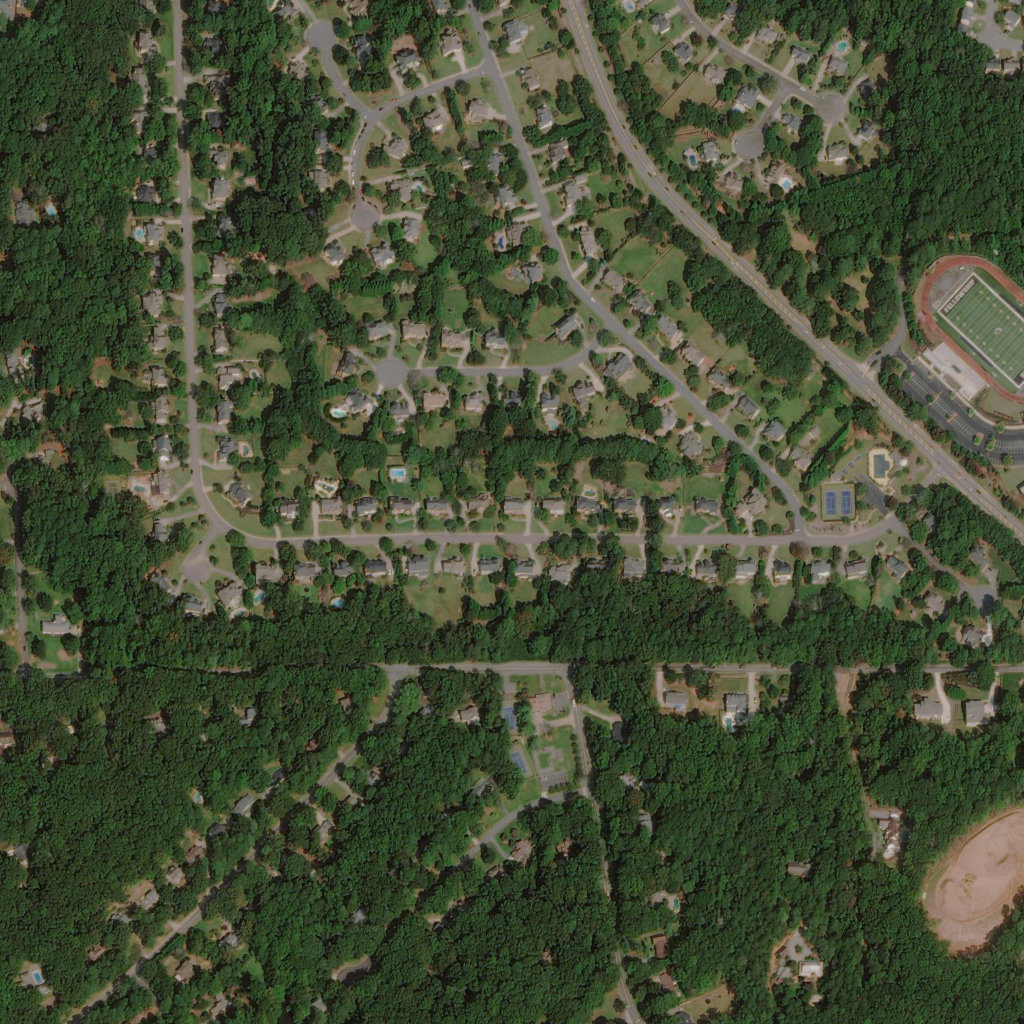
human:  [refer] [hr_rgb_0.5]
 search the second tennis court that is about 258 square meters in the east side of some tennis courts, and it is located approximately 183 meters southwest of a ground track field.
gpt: <box>[[80, 47, 81, 50, 0]]</box>